Field crop: tomato
Growth stage: 1
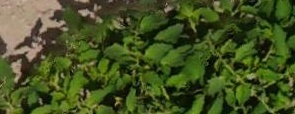
Species: tomato